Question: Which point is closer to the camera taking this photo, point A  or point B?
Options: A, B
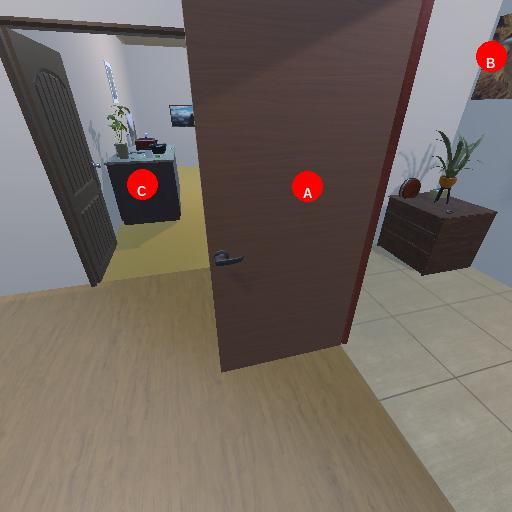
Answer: A